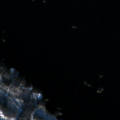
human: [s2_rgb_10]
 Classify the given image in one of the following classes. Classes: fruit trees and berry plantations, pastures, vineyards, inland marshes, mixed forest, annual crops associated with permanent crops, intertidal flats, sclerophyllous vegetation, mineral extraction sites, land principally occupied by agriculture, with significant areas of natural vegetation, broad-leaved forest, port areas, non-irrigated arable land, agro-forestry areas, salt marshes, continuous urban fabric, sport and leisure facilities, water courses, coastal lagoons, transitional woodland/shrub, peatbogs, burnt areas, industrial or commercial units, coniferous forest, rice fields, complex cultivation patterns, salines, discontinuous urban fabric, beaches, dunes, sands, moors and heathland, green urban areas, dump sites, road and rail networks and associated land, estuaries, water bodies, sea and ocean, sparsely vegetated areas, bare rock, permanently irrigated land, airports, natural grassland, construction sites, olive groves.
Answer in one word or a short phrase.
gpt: mixed forest, water bodies